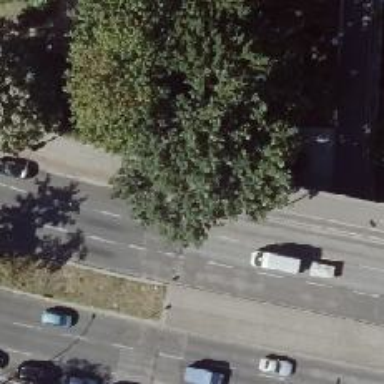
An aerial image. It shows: Sidewalk on bridge with asphalt surface. There is cycleway with asphalt surface as well.